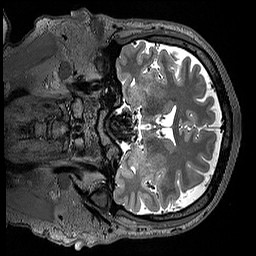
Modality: T2w
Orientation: coronal
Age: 25
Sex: male
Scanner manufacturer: siemens
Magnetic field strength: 3 T
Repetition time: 3.2 s
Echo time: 0.408 s